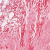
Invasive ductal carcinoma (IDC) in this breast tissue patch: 0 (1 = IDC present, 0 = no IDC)